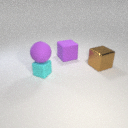
small cyan rubber cube in front of large brown metal cube